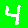
Digit: 4